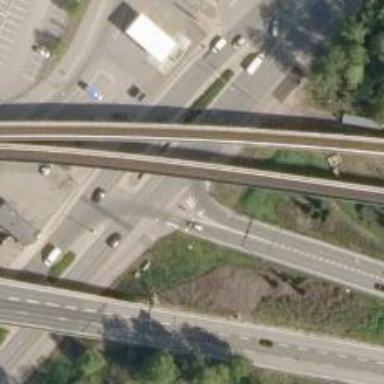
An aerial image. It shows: Asphalt trunk link road.